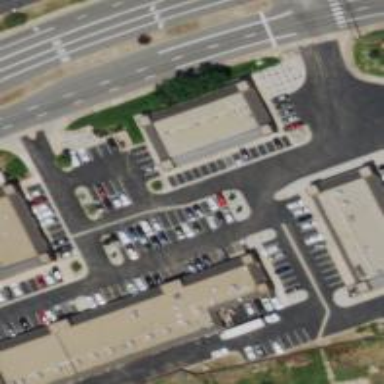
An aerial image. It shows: Retail area.